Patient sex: F
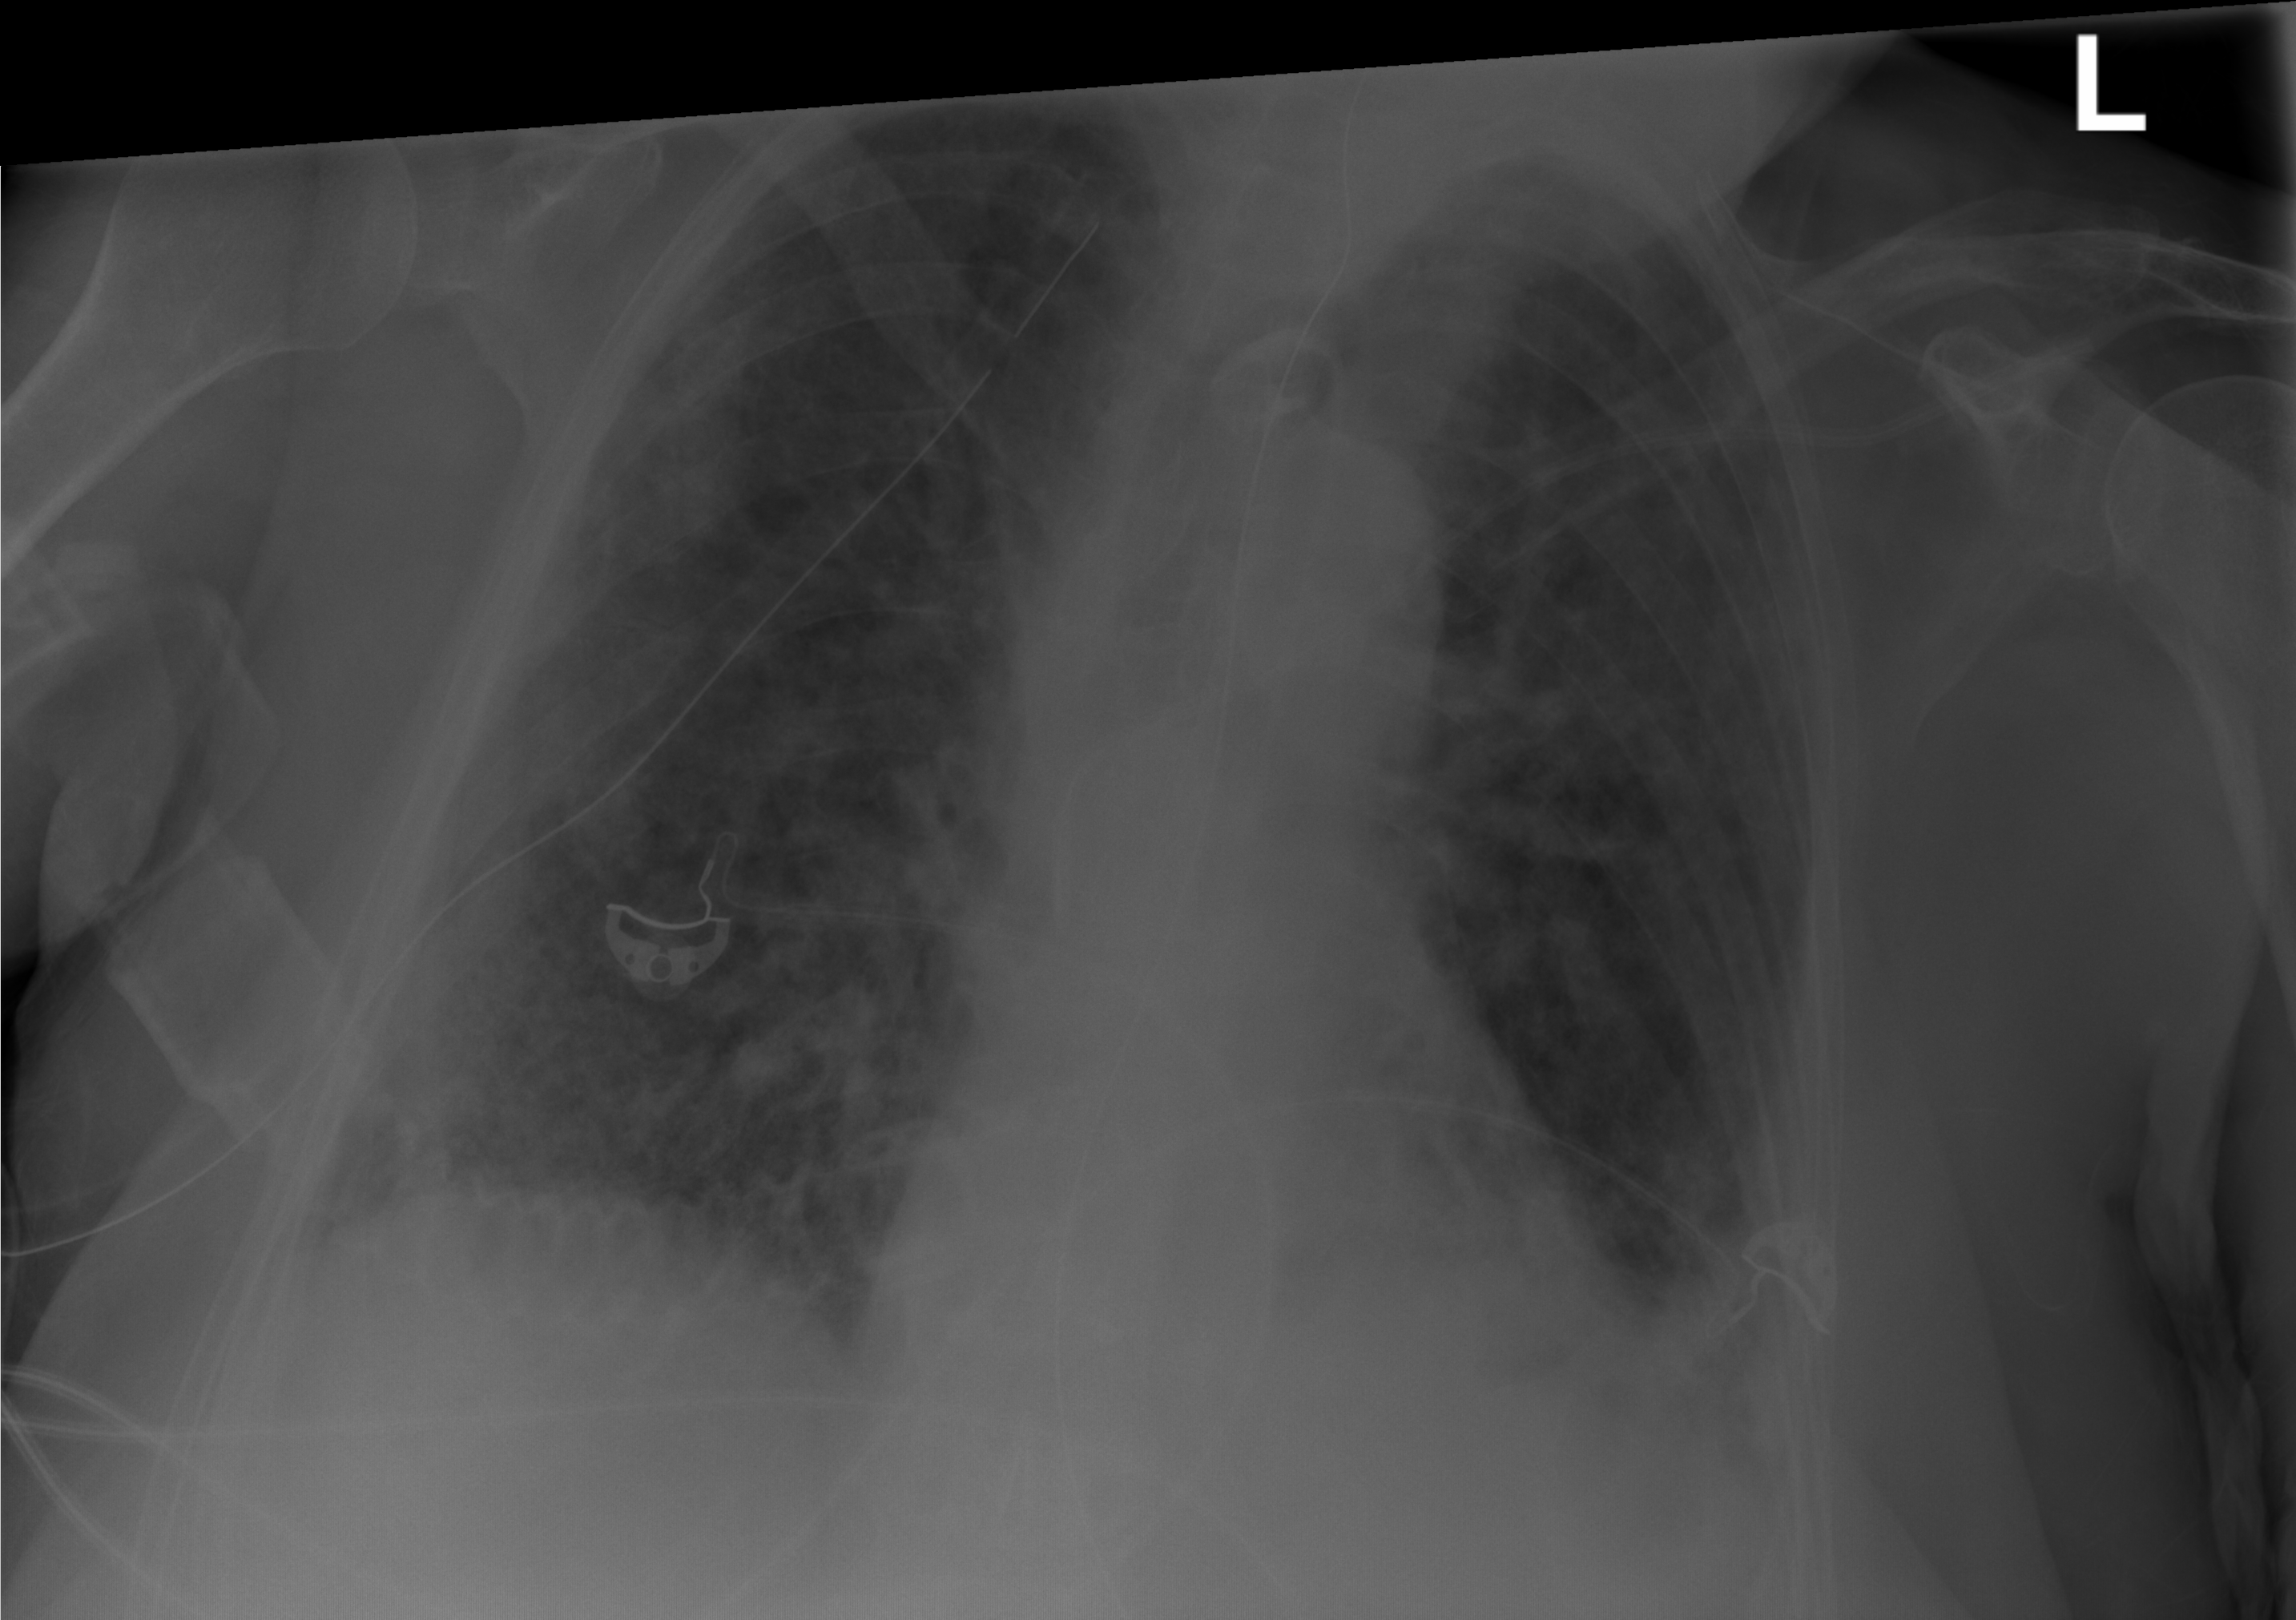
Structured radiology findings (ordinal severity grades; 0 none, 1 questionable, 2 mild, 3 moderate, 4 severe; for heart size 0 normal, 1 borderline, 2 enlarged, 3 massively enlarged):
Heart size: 0
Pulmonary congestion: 2
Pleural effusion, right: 1
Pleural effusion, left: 2
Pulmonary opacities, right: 3
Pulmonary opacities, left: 3
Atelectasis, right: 3
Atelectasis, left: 3